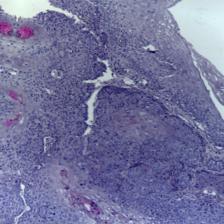
Diagnosis: OSCC